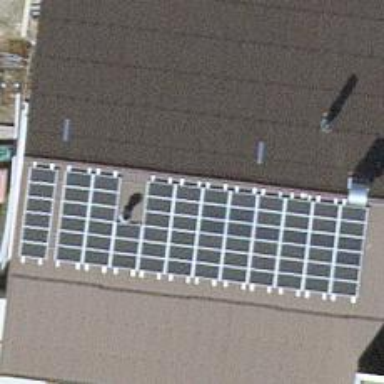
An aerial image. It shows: Solar power generator utilizing photovoltaic technology with solar photovoltaic panels.